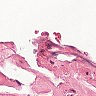
Metastatic tissue present: no